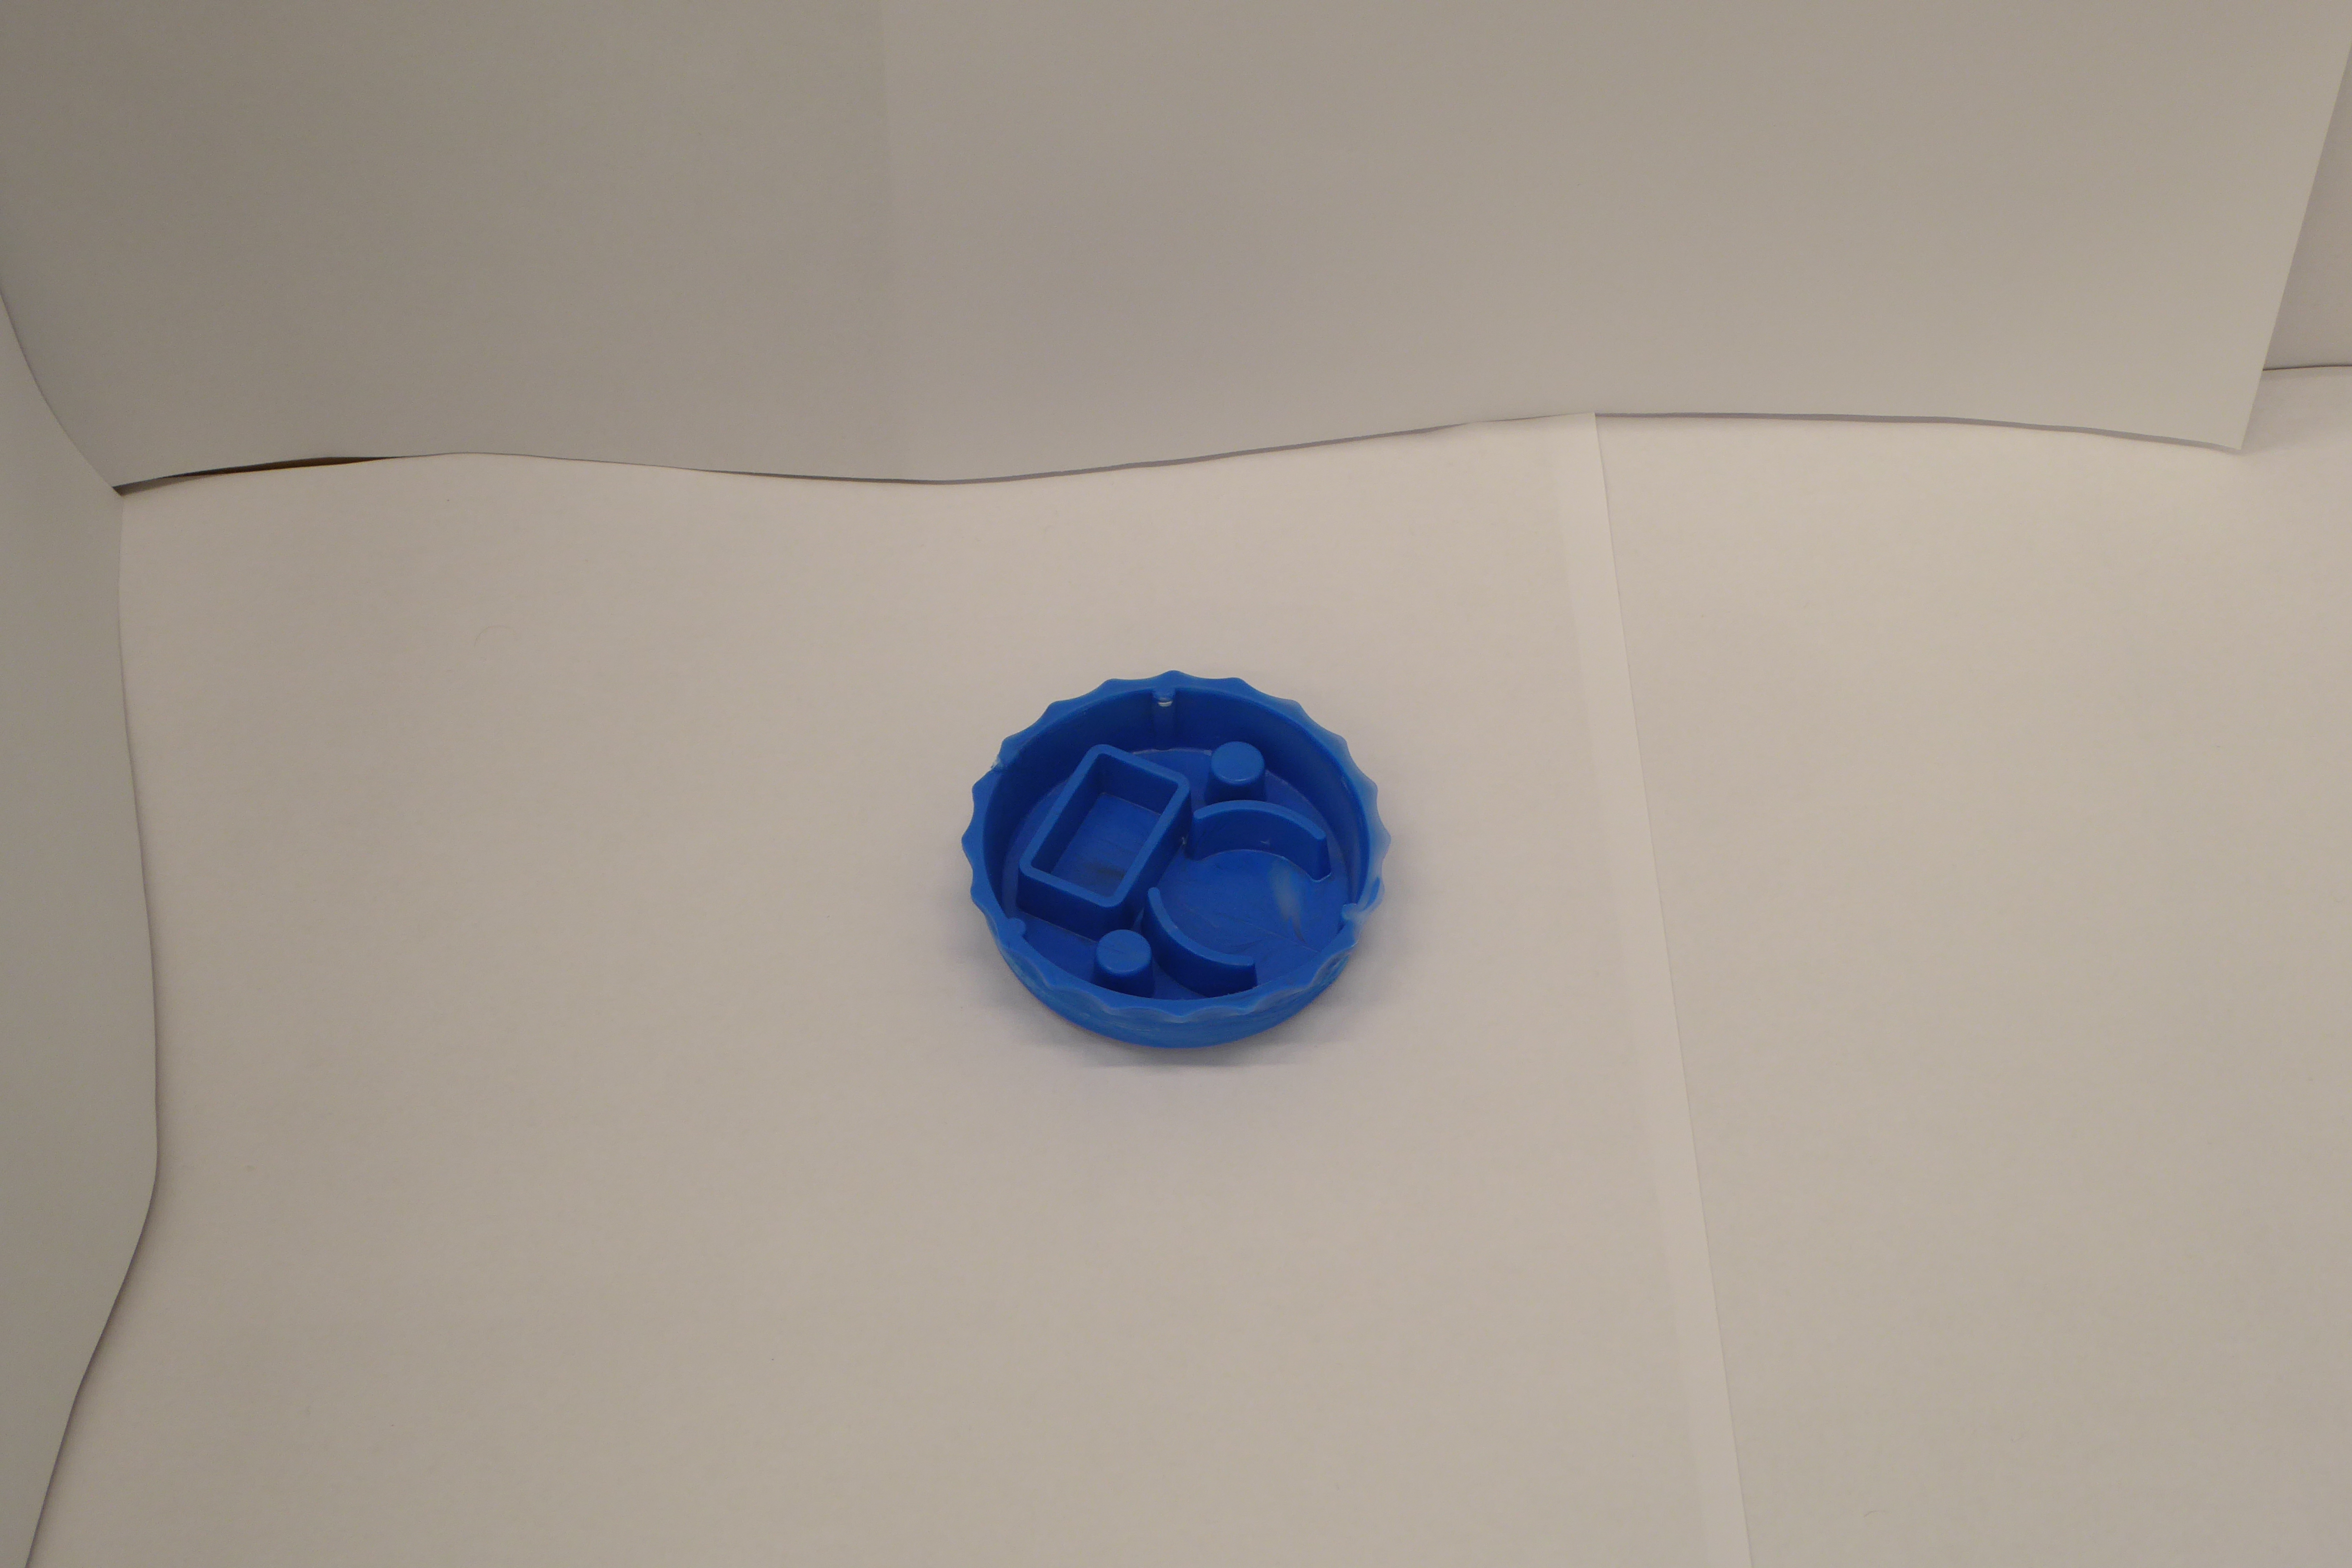
Label: Bottle Opener - Cover